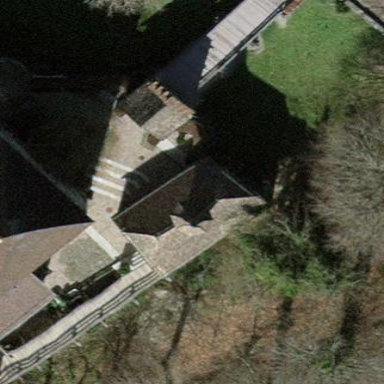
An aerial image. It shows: Building with half-hipped roof.